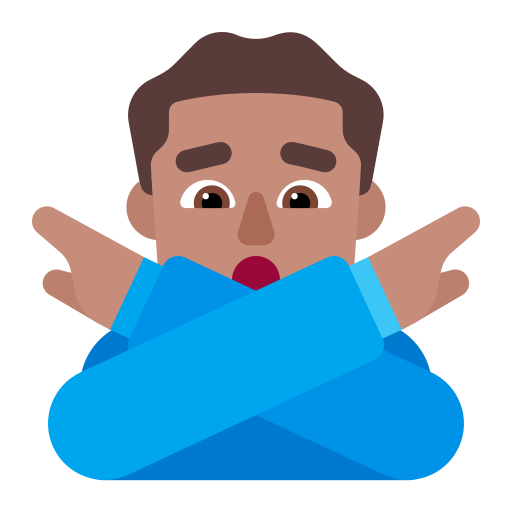
man gesturing no flat